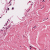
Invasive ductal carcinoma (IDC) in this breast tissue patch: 1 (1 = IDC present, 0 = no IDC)